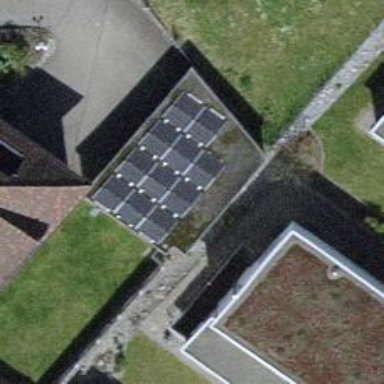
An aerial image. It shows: Solar power generator utilizing photovoltaic technology with solar photovoltaic panels.